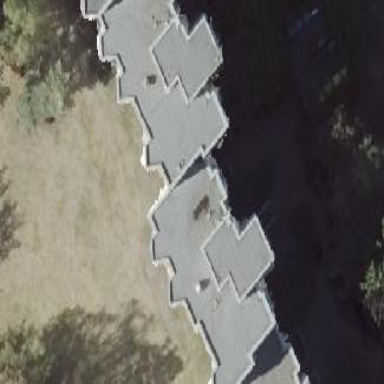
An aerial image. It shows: Building with apartments and flat roof.